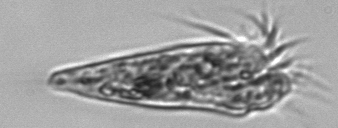
Label: Strombidium_tintinnodes